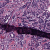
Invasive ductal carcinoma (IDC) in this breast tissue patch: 1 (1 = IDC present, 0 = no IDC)